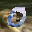
Label: 0